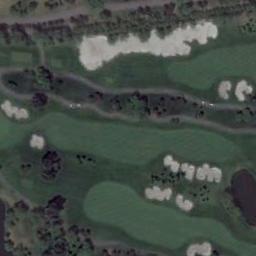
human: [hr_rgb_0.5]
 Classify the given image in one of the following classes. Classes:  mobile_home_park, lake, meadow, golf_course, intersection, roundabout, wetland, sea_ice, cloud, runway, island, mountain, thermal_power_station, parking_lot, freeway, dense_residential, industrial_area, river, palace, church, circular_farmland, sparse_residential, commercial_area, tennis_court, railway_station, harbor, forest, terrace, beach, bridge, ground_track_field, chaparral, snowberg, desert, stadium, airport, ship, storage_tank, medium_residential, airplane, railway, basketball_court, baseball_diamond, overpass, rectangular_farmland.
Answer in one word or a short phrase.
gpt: golf_course